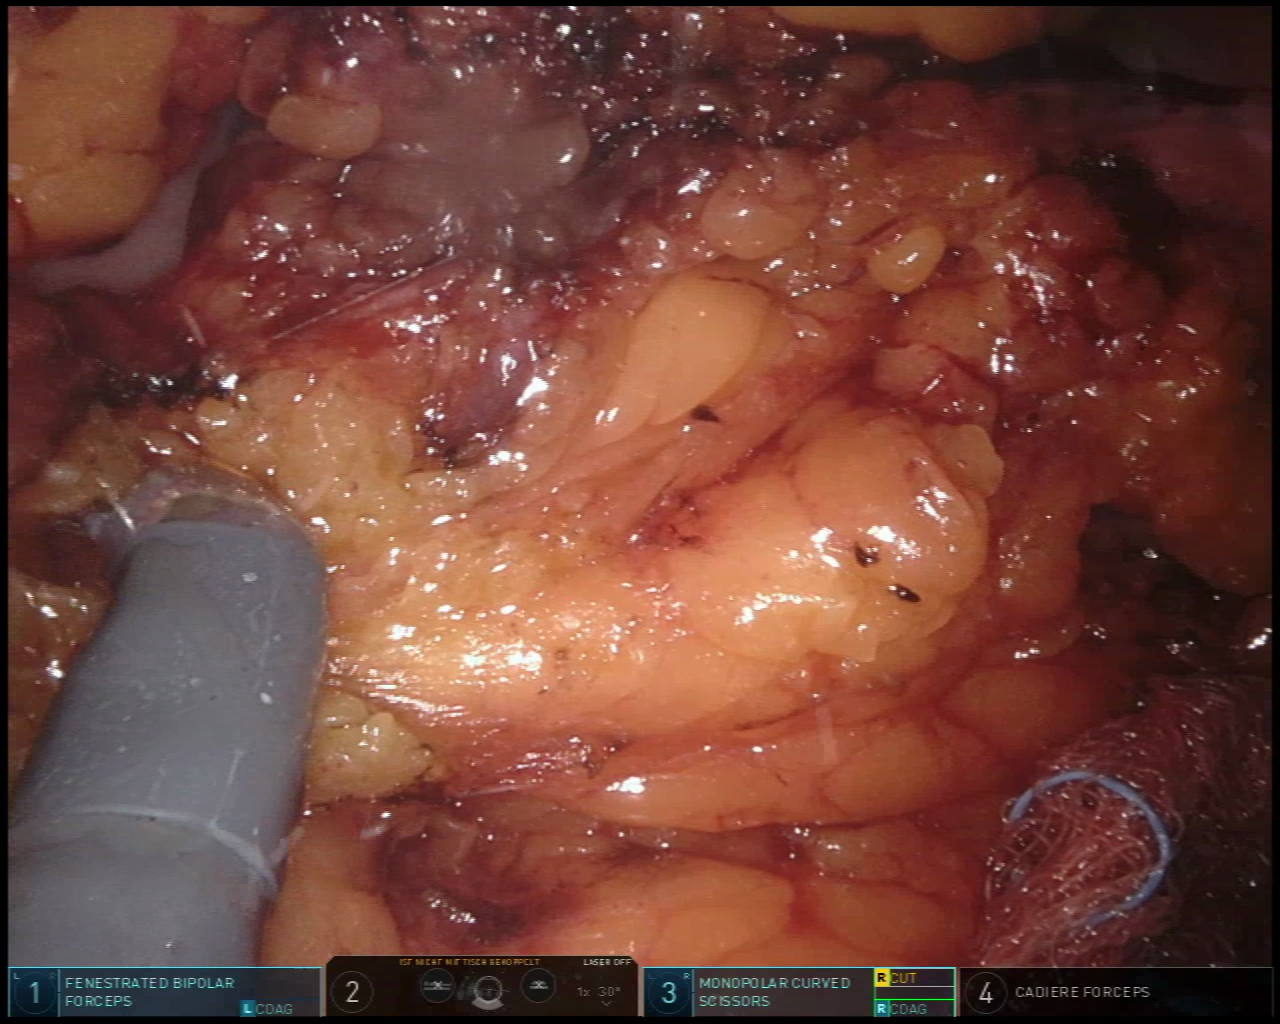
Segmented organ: stomach
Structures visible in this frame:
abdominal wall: yes
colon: no
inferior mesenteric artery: no
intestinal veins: no
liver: no
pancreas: no
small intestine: no
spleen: no
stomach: yes
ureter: no
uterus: no
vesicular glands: no